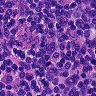
Metastatic tissue present: no